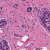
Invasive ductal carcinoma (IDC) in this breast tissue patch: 0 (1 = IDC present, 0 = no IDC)